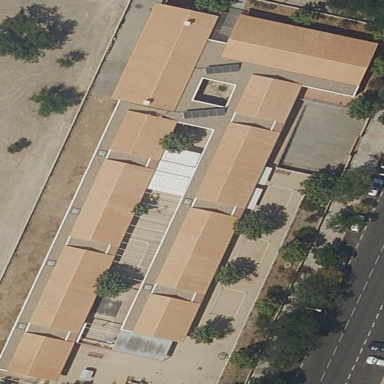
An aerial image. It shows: School building.